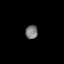
Tissue: lung
Cell type: Epithelial cells
Senescence score: 0.1505
Nuclear area (px): 166
Mean DAPI intensity: 120.114